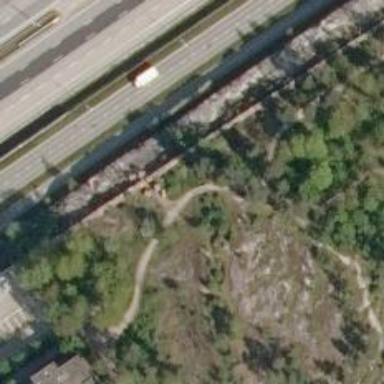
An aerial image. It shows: Footway bridge.